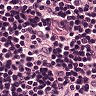
Metastatic tissue present: no